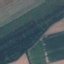
Land use / land cover class: AnnualCrop